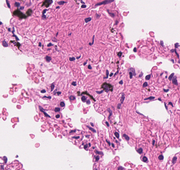
Tumor epithelial tissue: no
Tumor-associated stroma tissue: no
Normal tissue: yes